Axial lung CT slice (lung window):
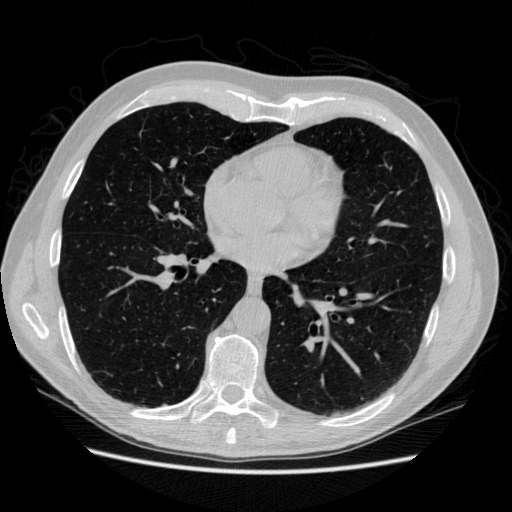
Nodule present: no